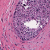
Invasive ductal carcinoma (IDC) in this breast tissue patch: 0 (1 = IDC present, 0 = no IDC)